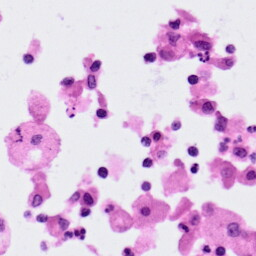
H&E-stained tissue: Lung